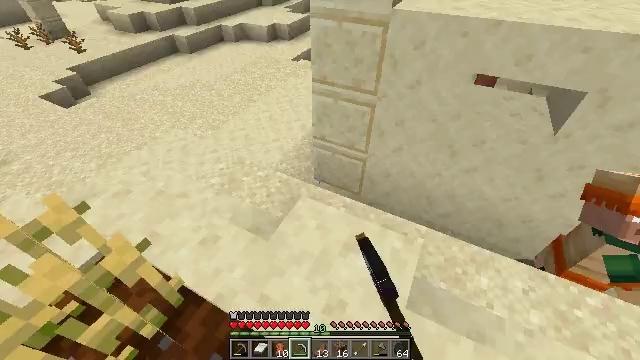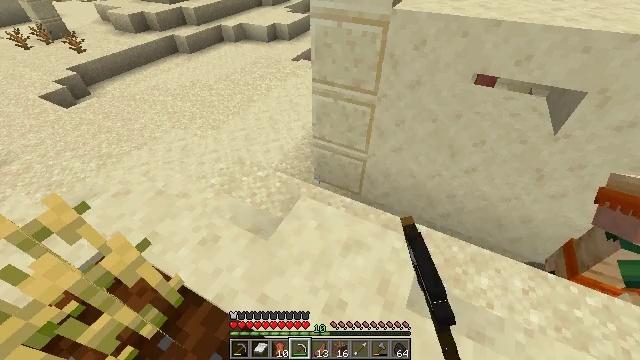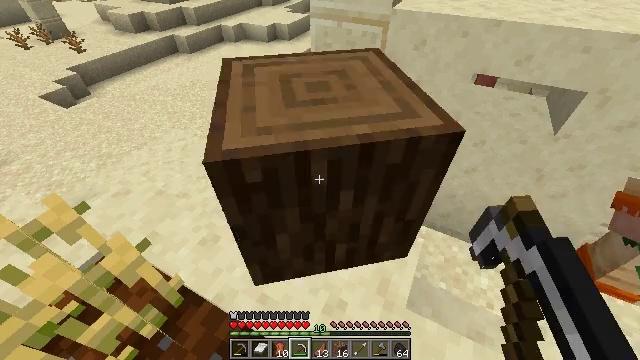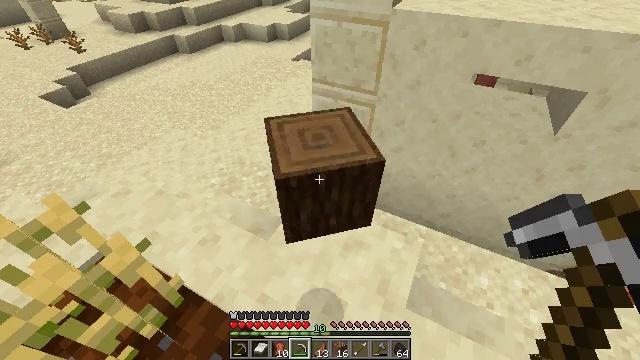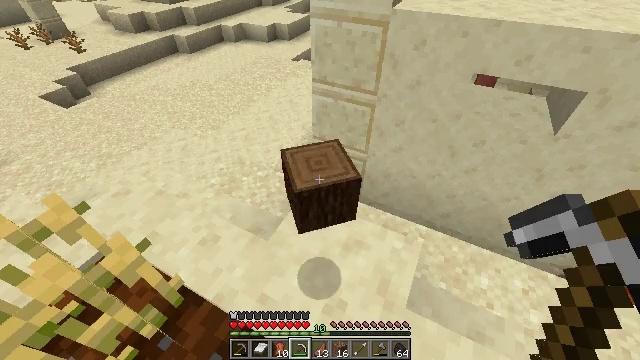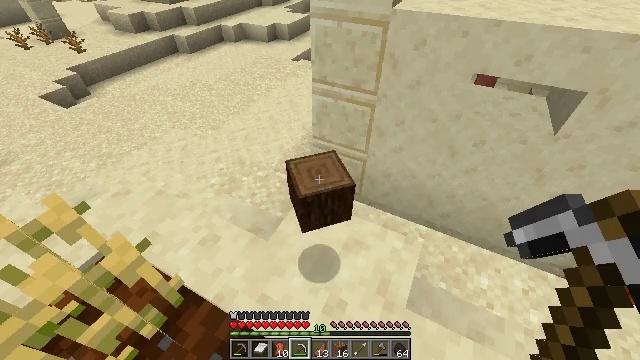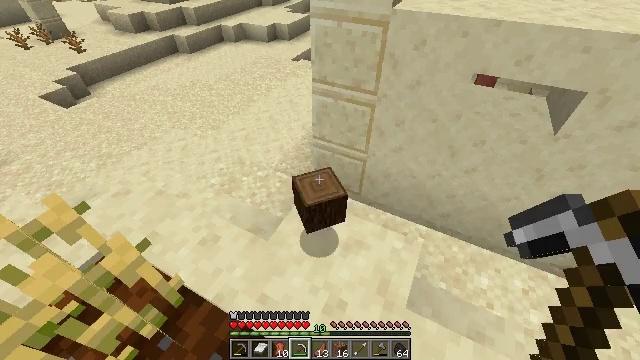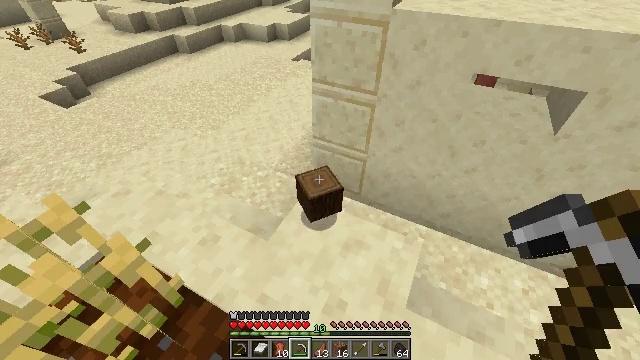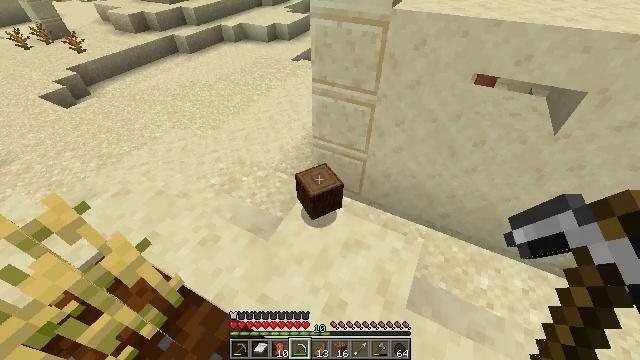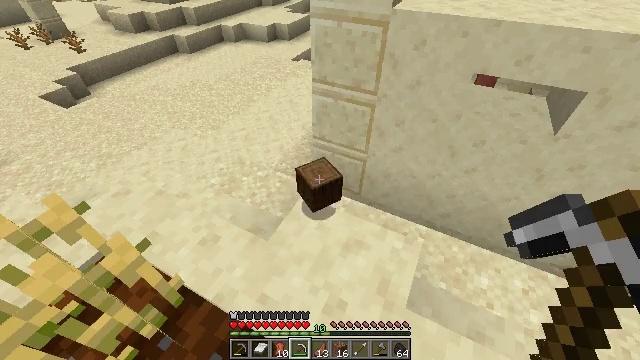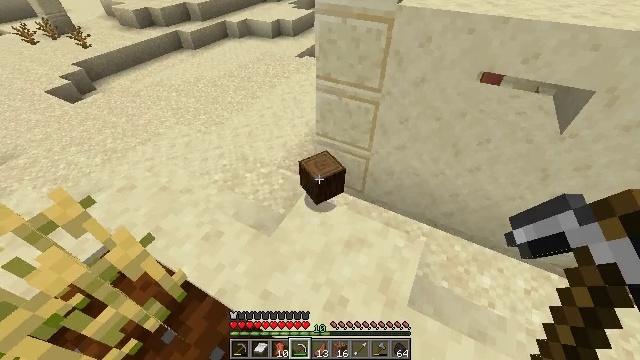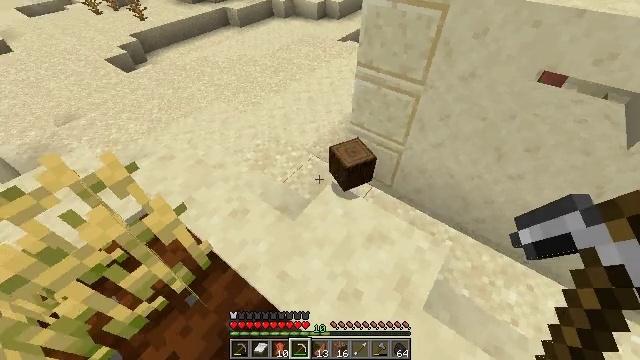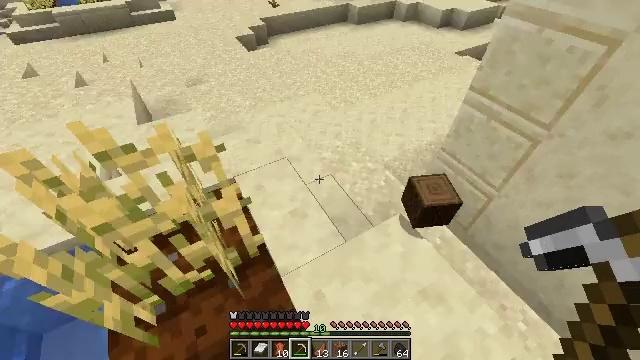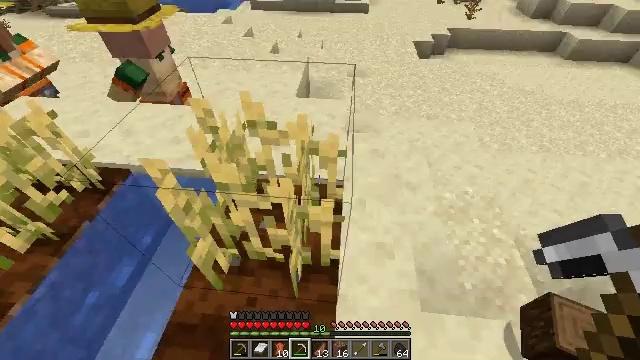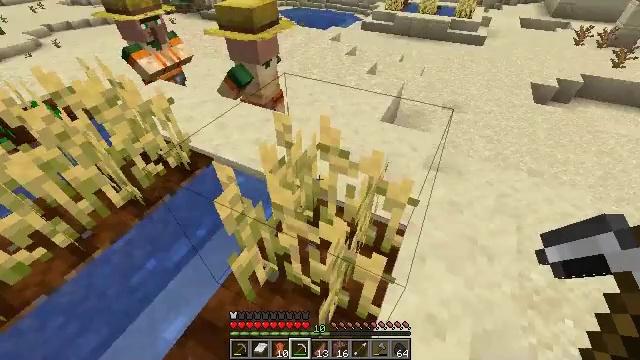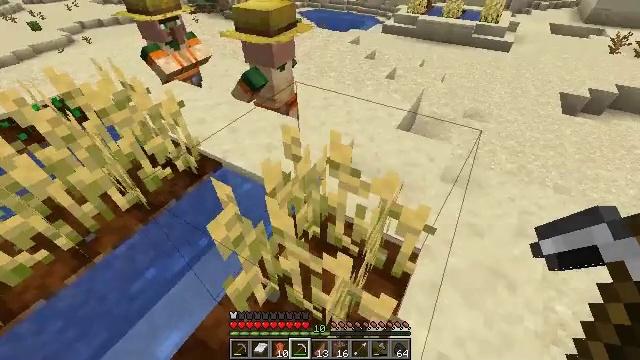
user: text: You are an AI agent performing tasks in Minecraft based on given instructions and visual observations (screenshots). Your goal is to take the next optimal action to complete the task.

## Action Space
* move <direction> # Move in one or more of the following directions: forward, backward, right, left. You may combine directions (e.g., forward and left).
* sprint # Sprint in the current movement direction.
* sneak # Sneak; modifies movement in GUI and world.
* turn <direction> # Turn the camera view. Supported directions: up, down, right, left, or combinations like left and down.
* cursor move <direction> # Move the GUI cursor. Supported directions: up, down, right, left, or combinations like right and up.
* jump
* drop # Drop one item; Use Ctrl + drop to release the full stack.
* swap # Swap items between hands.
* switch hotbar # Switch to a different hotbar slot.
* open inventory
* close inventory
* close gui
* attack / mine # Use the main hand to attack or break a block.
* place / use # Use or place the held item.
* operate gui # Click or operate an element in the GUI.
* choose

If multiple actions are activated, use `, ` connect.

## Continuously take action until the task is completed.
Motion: motion action
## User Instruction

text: Harvest the mature beetroots.
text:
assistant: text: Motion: no_op
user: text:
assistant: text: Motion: no_op
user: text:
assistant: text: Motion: no_op
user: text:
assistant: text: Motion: no_op
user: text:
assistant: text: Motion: no_op
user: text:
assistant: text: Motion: no_op
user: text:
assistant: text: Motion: no_op
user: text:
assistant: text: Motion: no_op
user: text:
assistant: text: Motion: no_op
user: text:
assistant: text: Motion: no_op
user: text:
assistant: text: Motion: move forward, turn left and down
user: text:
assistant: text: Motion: move forward, turn left
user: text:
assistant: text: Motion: move forward, turn left
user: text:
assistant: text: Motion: move forward, turn left and up
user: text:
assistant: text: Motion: move forward, turn left
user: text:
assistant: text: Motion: move forward and move right, turn left
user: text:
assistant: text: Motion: move forward and move right, turn left
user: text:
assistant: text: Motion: move right, turn left and up
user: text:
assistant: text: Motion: turn right
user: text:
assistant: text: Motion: turn right
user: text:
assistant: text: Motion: no_op
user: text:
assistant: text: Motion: no_op
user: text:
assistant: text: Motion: no_op
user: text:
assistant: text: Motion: turn right
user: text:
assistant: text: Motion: move forward, turn right and down
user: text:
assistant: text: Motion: move forward, turn right
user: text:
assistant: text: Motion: move forward, turn right and up
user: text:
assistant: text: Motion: move forward, turn right and up
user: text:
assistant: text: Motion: move forward
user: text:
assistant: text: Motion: move forward, sprint, turn up